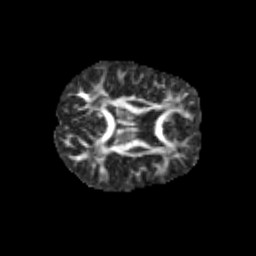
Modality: FA
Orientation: axial
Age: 9
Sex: female
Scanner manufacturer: siemens
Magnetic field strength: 3 T
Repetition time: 3.8 s
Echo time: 0.07 s